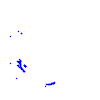
Particle: pion